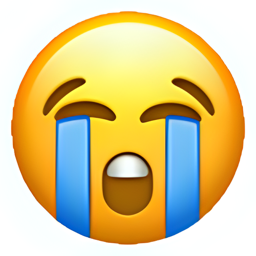
Name: loudly crying face
Emoji: 😭
Group: Smileys & Emotion
Sub-group: face-concerned